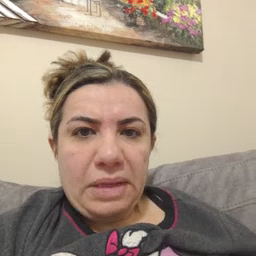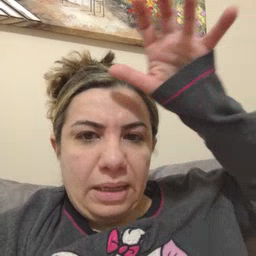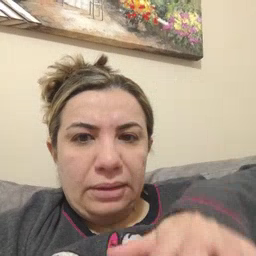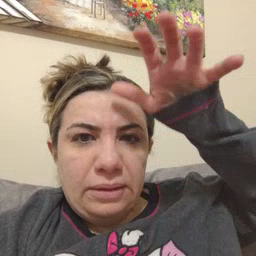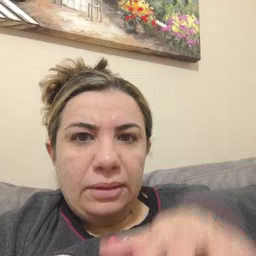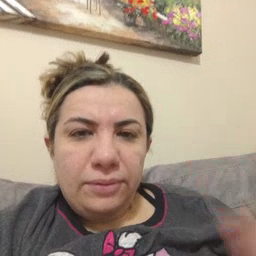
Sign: alligator